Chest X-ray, AP view. Patient: 59 years old, sex F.
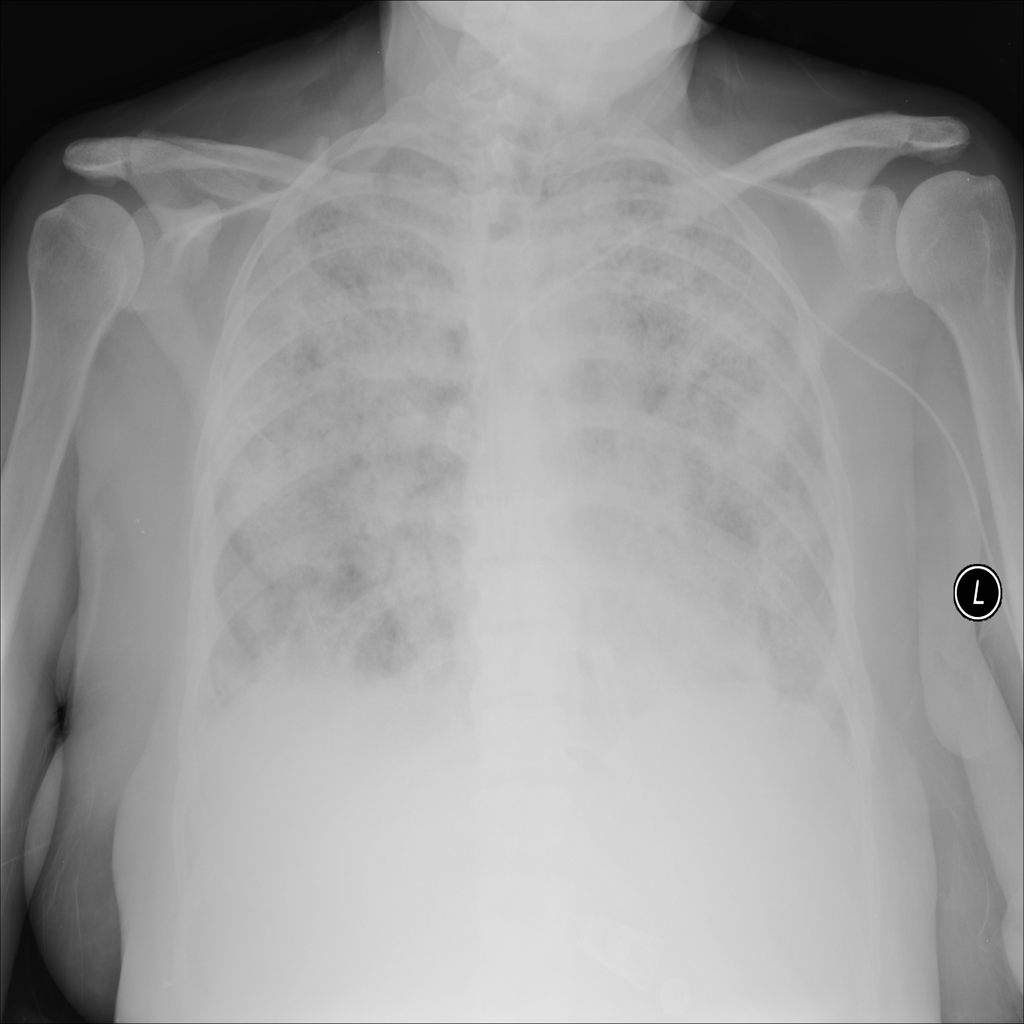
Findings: No Finding